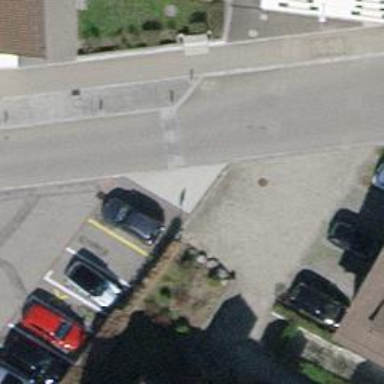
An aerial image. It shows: Feature for traffic calming is present.